Question: This is the content of the excel file:
'''
"Windows Excel","AndroMoney","20140227"
"Id","Valuta","Importo","Categoria","Sottocategoria","Data","Spese(Trasferimento Out)","Entrate(Trasferimento In)","Note","Periodicita'","Progetto","Pagatore/Beneficiario","uid"
"19","EUR","-1079.63","SYSTEM","INIT_AMOUNT","<PHONE>","","Bank","","","","","116EUR-1079.63_26_102"
"20","EUR","-2662.9","SYSTEM","INIT_AMOUNT","<PHONE>","","Credit Card","","","","","117EUR-2662.9_26_102"
"960","EUR","0","SYSTEM","INIT_AMOUNT","<PHONE>","","Bank austria","","","","","265C6BD548CE41FEA0250BF4E19C392F"
"1","EUR","8","Food","Breakfast","20130326","Cash","","","","","","1EUR8_1_1"
'''
And here is how Excel shows its content:

In another <URL> they say it's due to the usage of the instead of
Is it possible to solve the problem without changing Operating System settings?
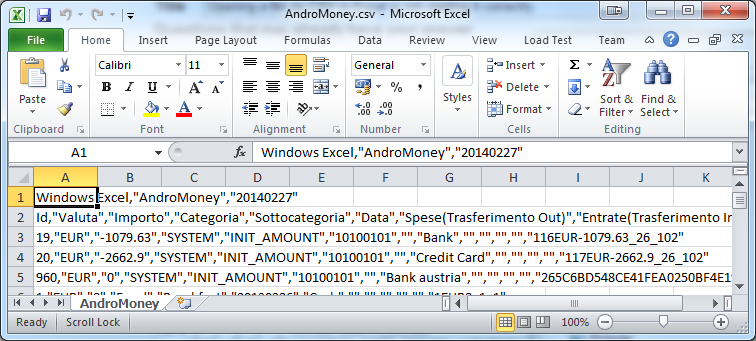
Answer: I use a trick.
Change the extencion from CSV to TXT, the open the file with excel, define as the delimitator character